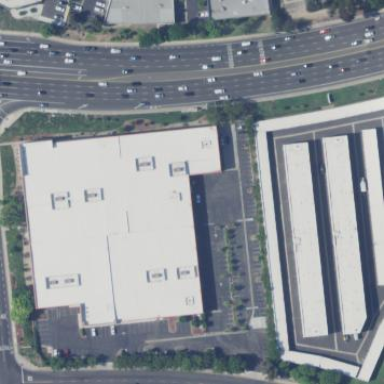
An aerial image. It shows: Commercial area.